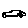
Label: car